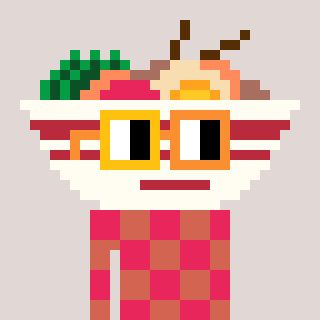
a pixel art character with square yellow and orange glasses, a noodles-shaped head and a peachy-colored body on a warm background